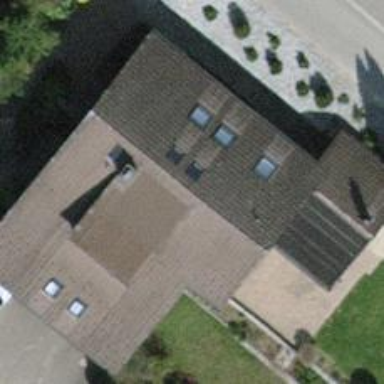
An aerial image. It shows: Small solar photovoltaic panel generator installed on roof.